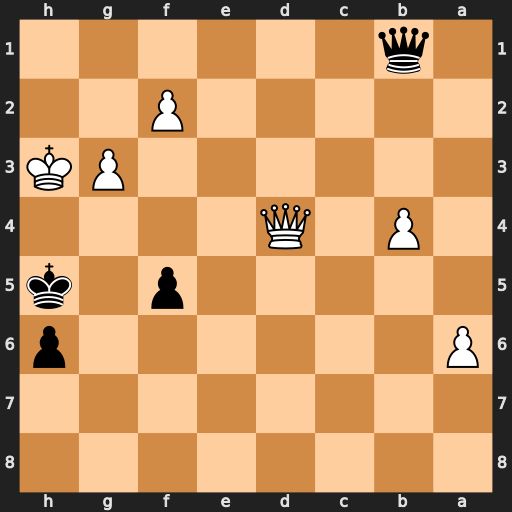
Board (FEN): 8/8/P6p/5p1k/1P1Q4/6PK/5P2/1q6
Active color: b
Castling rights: -
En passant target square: -
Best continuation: Qh1#